Question: I am having trouble importing an icon into my application. I have a main form and I am trying to import to it a new icon via the 'Icon' field in 'Properties'.
The image is already in '.ico' format: <URL>.
Does anyone know why Microsoft Visual Studio would be displaying this error?

Any help would be great.
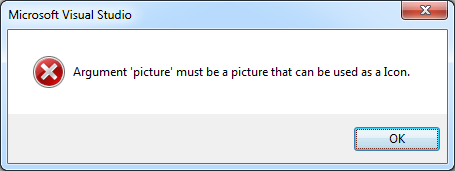
Answer: After a second restart and then opening and re-saving the .ico myself in Gimp, then I was able to import it without any errors. Not too sure what caused this problem but it was just a freak error.